Question: What I want is the 'EmployeeName' from the 'emp_mst' table with some condition which is given below:-
1. All EmployeeName for last 7 months from the current date and also less 15 days.
from the below query I am getting the result for the last month, but I want this for the
'''
select DATEADD(month, -1, GETDATE()- 15)
'''

I am using sql server 2008
'''
SELECT * FROM (SELECT CASE
WHEN (SELECT Isnull(Sum(total_day), 0)
FROM xxacl_erp_ab_pl_count_view
WHERE emp_card_no = em.emp_card_no) > 7 THEN
'DOC Exteded By 1 month. Reason:- Taken leave='
+ CONVERT(VARCHAR, (SELECT Sum(total_day) FROM
xxacl_erp_ab_pl_count_view
WHERE emp_card_no = em.emp_card_no))
+
' which is > 7. Actual DOC='
+ CONVERT(VARCHAR, Dateadd(mm, em.probation_period, em.date_of_joining), 103)
+ ''
ELSE 'N/A'
END Remark,
em.*
FROM emp_mst em
LEFT JOIN company_mst comp
ON em.comp_mkey = comp.mkey
AND comp.fa_year = 2008
AND company_name NOT LIKE '%HELIK%'
WHERE em.status IN ( 'A' ) --and em.emp_type='E'
AND em.emp_card_no != 9999
AND em.resig_date IS NULL
AND CONVERT(DATETIME, em.date_of_joining, 103) >=
CONVERT(DATETIME,
Dateadd(m, -6, Getdate()), 103)
AND em.emp_card_no NOT IN (SELECT emp_card_no
FROM p_emp_confirmation_hdr
WHERE delete_flag = 'N'
AND hr_flag = 'Y')) pp
WHERE remark = 'N/A'
'''
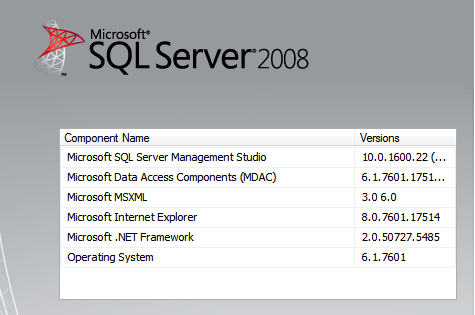
Answer: Casting to date to avoid calculating with timestamps
'''
WHERE
yourdate >= dateadd(m, -6, datediff(d, 15, getdate())) and
yourdate < dateadd(d, -15, datediff(d, 0, getdate()))
'''
Changed answer to adjust for you using sqlserver 2005 or older
Added 15 days extra to the interval